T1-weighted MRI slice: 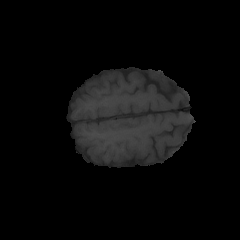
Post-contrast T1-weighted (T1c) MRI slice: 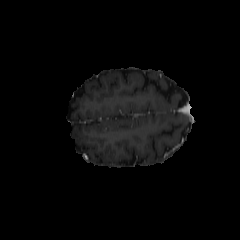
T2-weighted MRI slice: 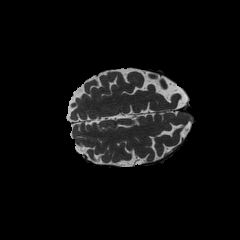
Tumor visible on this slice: no